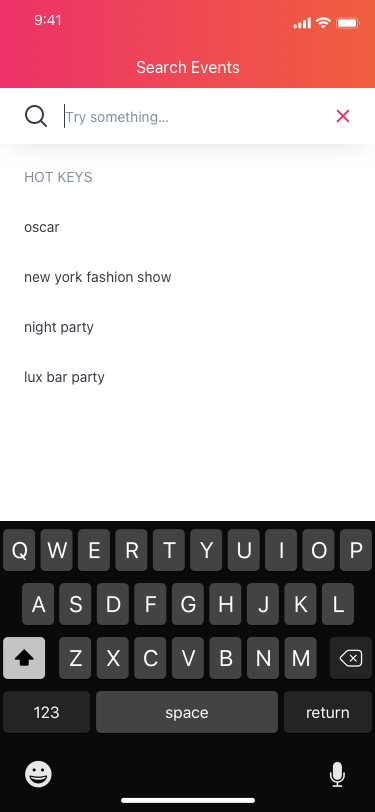
Text in this UI design:
oscar
new york fashion show
night party
lux bar party
HOT KEYS
Try something…